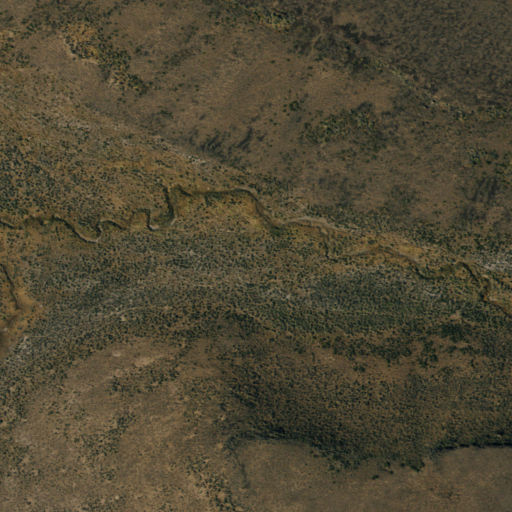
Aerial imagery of valley in Nevada named Horse Canyon containing only shrub